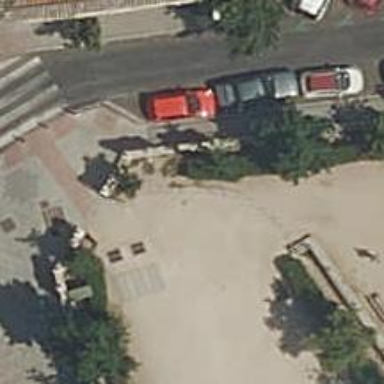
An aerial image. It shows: Footway surfaced with paving stones.